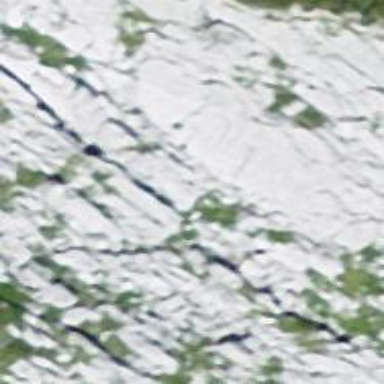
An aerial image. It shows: Natural cliff.